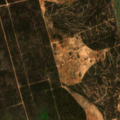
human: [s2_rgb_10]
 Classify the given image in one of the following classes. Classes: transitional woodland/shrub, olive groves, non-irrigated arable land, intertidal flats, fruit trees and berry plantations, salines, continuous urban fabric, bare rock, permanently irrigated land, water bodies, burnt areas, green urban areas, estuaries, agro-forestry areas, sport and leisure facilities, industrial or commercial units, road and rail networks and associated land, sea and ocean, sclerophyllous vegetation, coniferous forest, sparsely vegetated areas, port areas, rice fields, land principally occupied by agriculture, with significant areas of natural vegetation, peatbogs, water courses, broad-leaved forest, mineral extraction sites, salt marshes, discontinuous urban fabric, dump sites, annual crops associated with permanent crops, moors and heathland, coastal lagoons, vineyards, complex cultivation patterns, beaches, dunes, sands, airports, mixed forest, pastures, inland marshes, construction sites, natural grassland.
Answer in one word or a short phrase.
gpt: non-irrigated arable land, transitional woodland/shrub